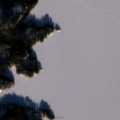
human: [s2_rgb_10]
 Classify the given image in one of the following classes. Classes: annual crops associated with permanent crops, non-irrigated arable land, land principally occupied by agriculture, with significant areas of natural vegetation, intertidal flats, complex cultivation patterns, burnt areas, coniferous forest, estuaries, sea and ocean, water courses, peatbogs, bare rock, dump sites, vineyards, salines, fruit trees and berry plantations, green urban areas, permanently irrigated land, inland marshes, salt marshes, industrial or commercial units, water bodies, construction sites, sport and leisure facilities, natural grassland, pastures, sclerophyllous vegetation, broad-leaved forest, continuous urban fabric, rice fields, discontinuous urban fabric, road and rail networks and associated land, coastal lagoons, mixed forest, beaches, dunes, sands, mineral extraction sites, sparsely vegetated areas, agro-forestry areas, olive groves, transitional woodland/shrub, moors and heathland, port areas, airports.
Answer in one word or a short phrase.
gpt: sport and leisure facilities, land principally occupied by agriculture, with significant areas of natural vegetation, mixed forest, water bodies